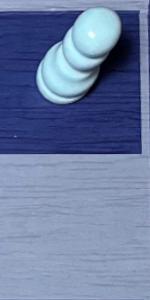
Label: Empty